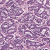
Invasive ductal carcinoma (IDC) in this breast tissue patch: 1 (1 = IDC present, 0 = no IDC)